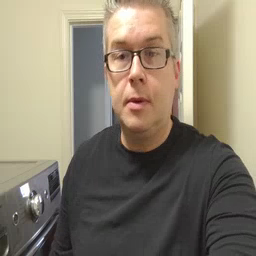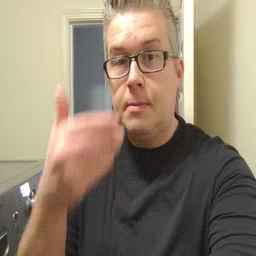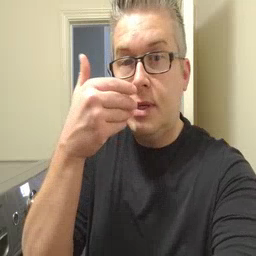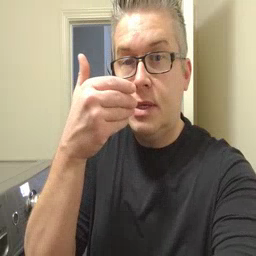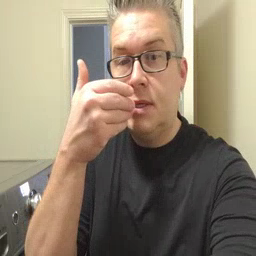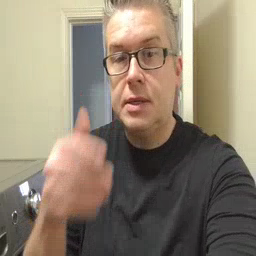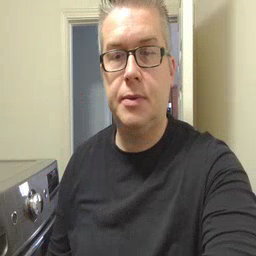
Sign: pizza